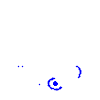
Particle: electron